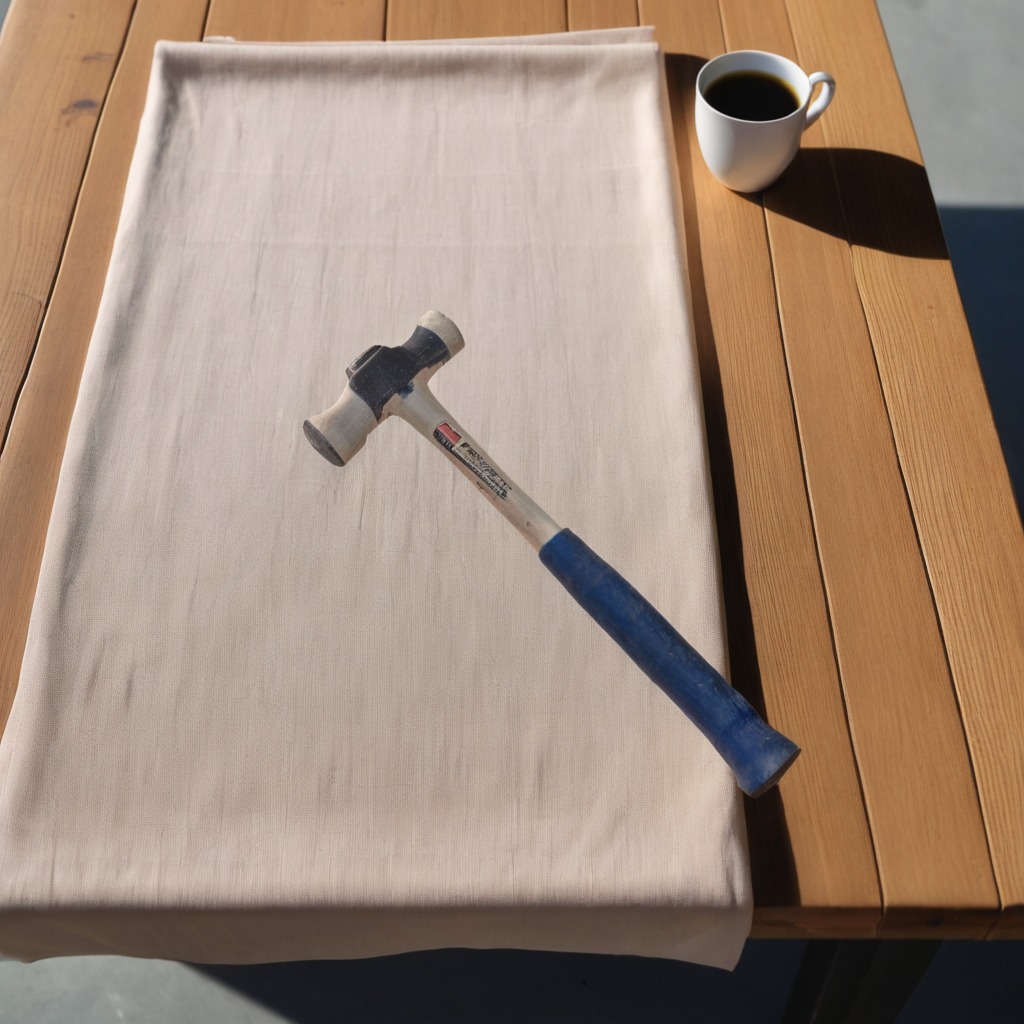
A hammer is lying on a wooden table in an outdoor workshop during daytime bright natural light soft shadows worn but beneath the cloth.